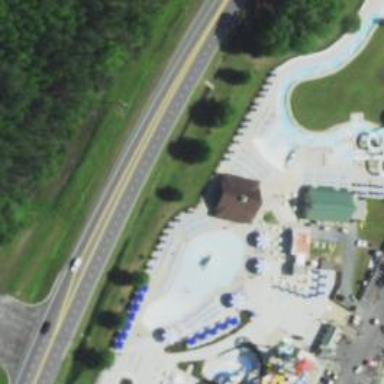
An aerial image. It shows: Lifeguard on duty.